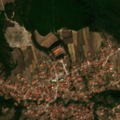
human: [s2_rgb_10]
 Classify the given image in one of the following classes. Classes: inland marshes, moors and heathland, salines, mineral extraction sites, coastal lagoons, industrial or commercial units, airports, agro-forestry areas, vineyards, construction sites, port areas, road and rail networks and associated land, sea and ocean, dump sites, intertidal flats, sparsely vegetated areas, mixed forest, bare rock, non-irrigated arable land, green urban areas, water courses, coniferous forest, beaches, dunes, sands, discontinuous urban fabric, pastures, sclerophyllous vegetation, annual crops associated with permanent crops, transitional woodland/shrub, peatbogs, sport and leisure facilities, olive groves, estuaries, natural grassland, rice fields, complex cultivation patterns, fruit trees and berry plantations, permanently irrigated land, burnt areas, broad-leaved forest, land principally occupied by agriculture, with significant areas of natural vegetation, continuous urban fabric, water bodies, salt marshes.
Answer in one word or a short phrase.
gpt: discontinuous urban fabric, complex cultivation patterns, land principally occupied by agriculture, with significant areas of natural vegetation, broad-leaved forest